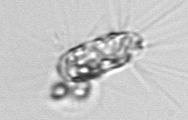
Label: Corethron_hystrix